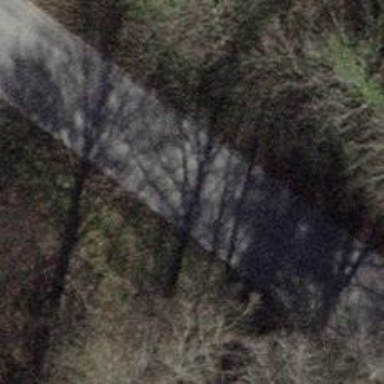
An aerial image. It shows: Unclassified road with paved surface.